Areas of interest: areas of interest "Scenic Spot"
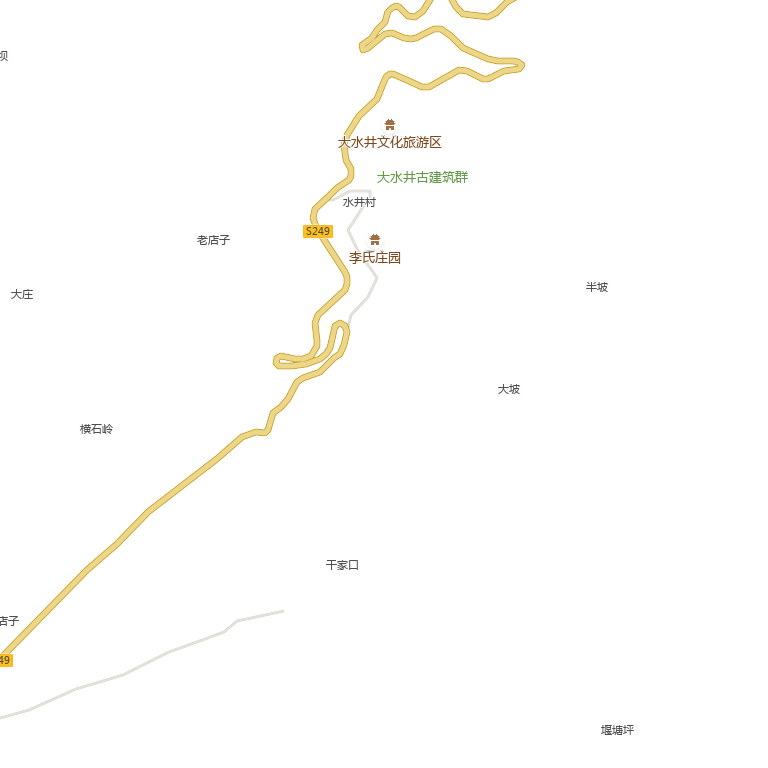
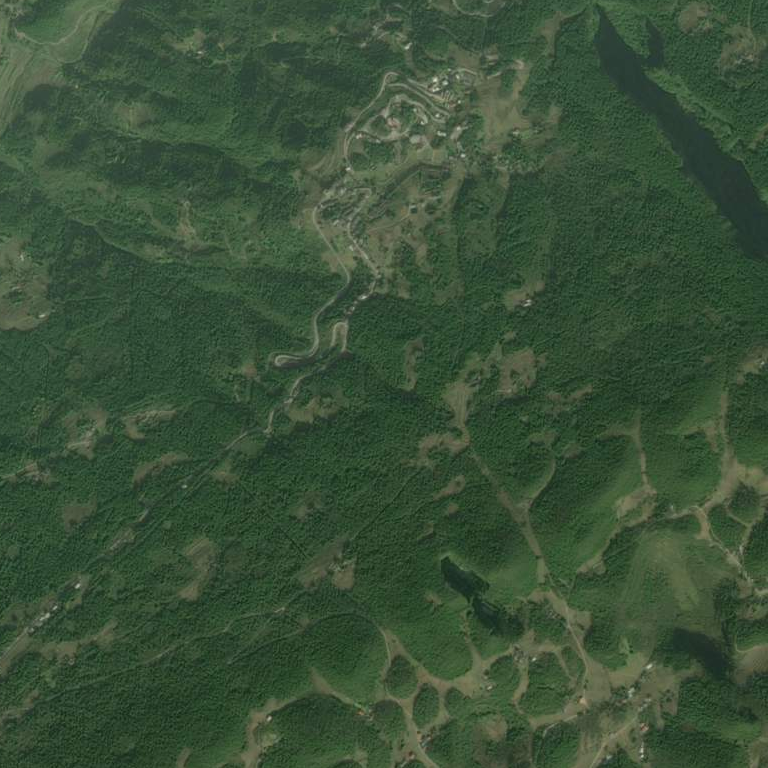